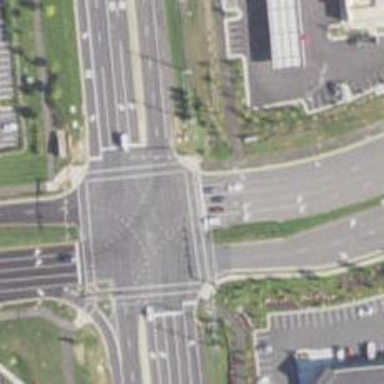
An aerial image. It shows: Crossing with line markings on the road.